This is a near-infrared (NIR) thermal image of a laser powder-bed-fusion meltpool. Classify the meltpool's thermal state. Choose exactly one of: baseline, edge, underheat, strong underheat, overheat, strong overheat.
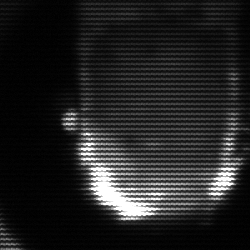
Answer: baseline